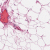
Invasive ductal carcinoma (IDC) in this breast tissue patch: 0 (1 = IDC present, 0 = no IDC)